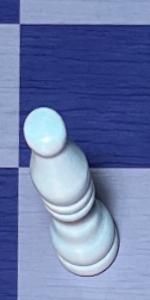
Label: Bishop_White